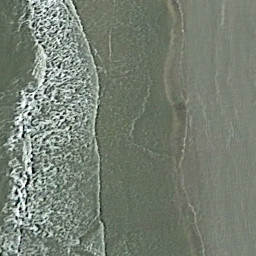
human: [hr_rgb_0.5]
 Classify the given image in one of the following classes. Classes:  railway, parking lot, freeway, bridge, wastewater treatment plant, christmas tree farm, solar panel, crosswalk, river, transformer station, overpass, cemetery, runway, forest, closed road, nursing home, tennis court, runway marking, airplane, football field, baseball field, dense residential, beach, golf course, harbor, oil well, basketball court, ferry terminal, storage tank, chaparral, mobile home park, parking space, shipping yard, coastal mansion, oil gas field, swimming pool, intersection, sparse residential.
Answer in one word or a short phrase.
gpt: beach